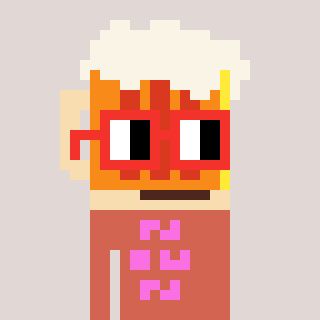
a pixel art character with square red glasses, a beer-shaped head and a peachy-colored body on a warm background